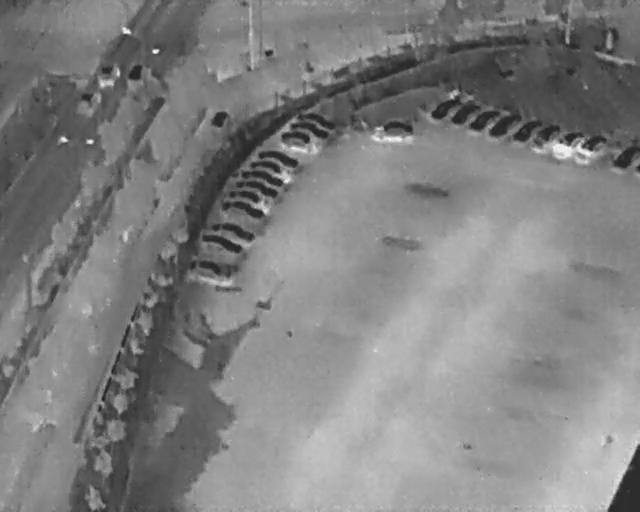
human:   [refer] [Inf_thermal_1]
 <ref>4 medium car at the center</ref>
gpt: <box>[[30, 47, 34, 57, 11], [33, 42, 36, 52, 20], [34, 39, 37, 49, 19], [36, 36, 39, 45, 19]]</box>

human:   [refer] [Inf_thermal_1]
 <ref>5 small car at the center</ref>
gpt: <box>[[36, 34, 38, 42, 19], [38, 32, 41, 40, 19], [40, 29, 42, 38, 19], [40, 28, 42, 36, 19], [42, 26, 44, 34, 19]]</box>

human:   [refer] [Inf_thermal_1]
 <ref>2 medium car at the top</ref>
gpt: <box>[[45, 23, 48, 31, 19], [59, 21, 63, 29, 178]]</box>

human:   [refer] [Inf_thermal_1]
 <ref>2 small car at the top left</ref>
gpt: <box>[[11, 18, 15, 22, 11], [14, 12, 18, 16, 11]]</box>

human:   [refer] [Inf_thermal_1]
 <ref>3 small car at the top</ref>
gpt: <box>[[47, 20, 49, 29, 19], [48, 18, 50, 27, 22], [68, 17, 70, 24, 139]]</box>

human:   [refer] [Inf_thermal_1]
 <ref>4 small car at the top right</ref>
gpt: <box>[[71, 18, 74, 25, 138], [74, 19, 77, 26, 138], [77, 20, 80, 28, 138], [81, 21, 83, 29, 138]]</box>

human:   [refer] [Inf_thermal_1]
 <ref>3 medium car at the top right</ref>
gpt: <box>[[83, 22, 86, 30, 133], [87, 24, 90, 31, 133], [90, 25, 93, 32, 133]]</box>